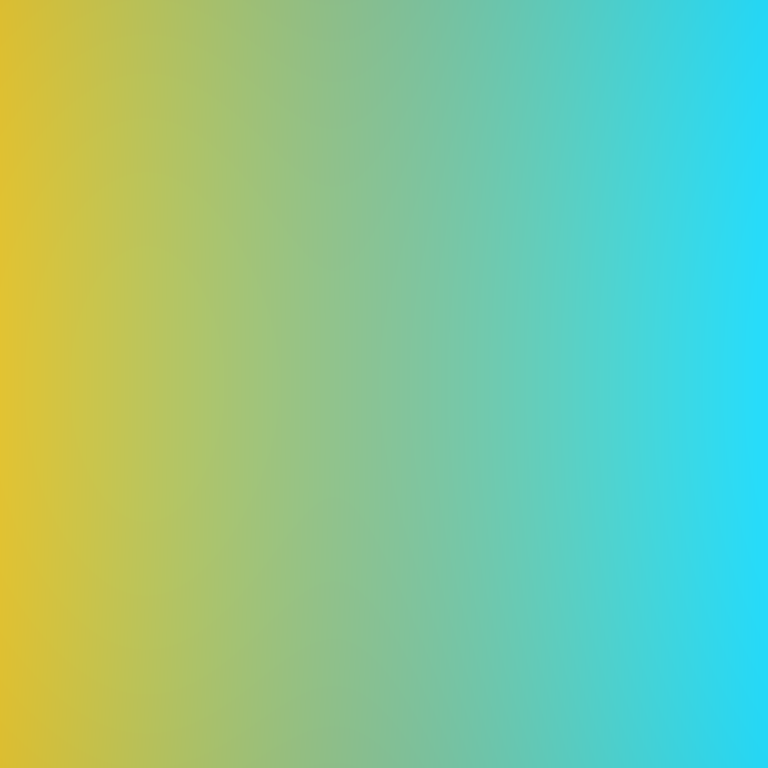
Abstract light effect, smooth gradient from yellow to cyan, calm atmosphere, soft glow, no room, no furniture, no objects.